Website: apple
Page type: payment
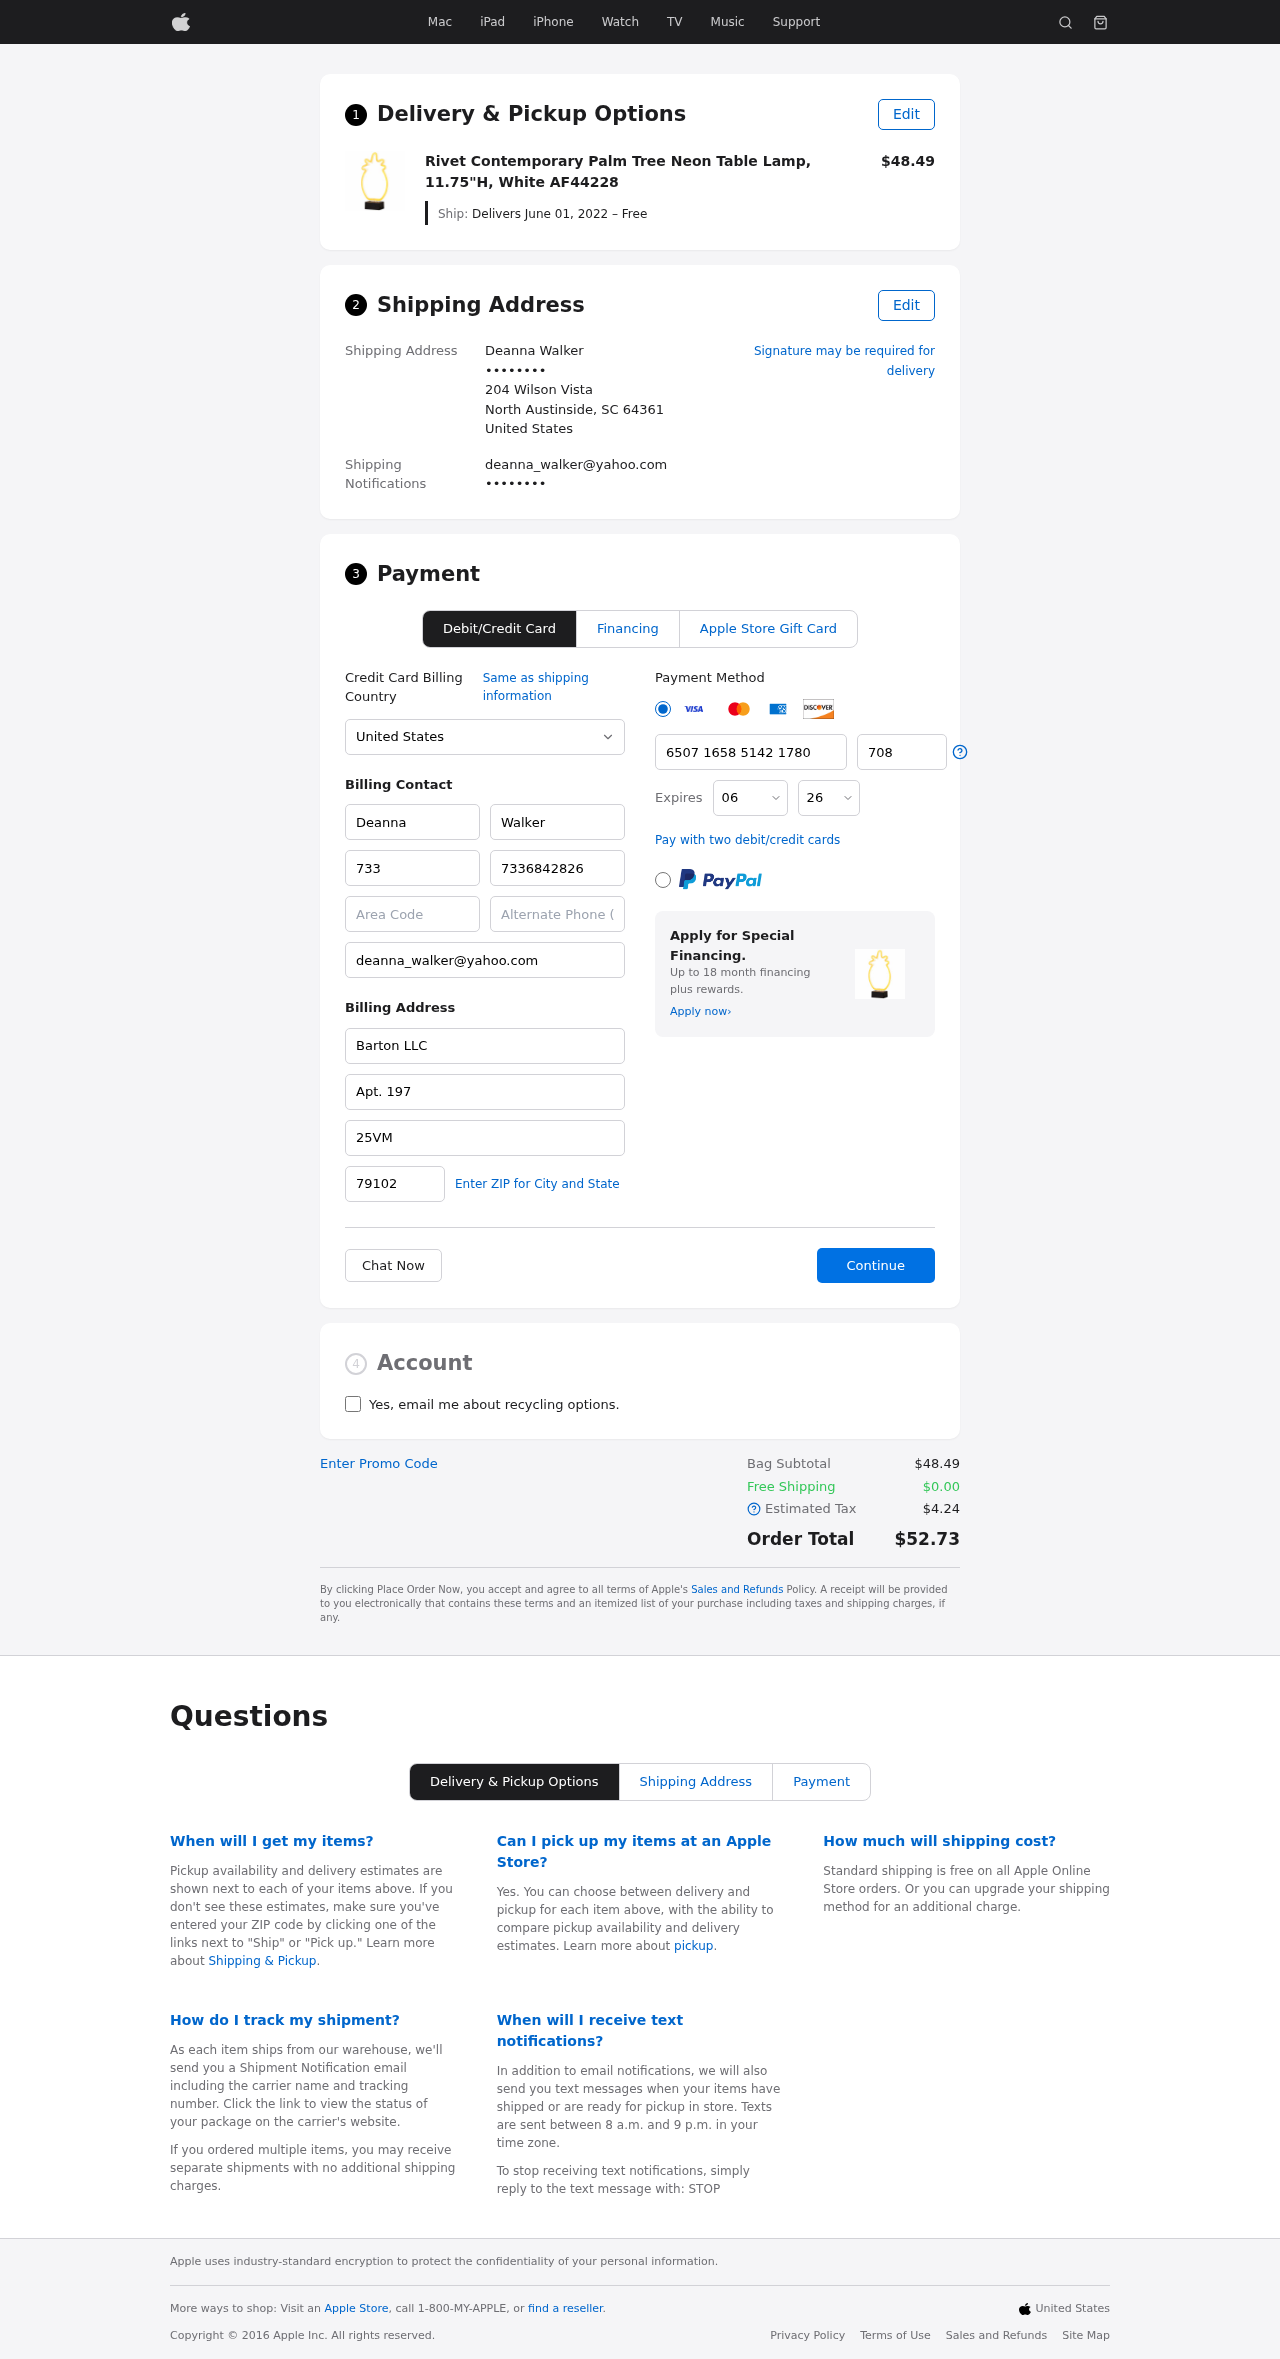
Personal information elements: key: PII_CARD_CVV
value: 708
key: PII_CARD_EXPIRY_MONTH
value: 06
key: PII_CARD_EXPIRY_YEAR
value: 26
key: PII_CARD_NUMBER
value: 6507 1658 5142 1780
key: PII_CITY_STATE_ZIP
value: North Austinside, SC 64361
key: PII_COMPANY
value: Barton LLC
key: PII_COUNTRY
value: United States
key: PII_EMAIL
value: deanna_walker@yahoo.com
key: PII_EMAIL2
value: deanna_walker@yahoo.com
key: PII_FIRSTNAME
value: Deanna
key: PII_FULLNAME
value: Deanna Walker
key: PII_LASTNAME
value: Walker
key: PII_PHONE3
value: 7336842826
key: PII_PHONE_AREA
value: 733
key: PII_POSTCODE2
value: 79102
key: PII_SECURITY_CODE
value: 25VM
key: PII_STREET
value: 204 Wilson Vista
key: PII_STREET2
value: Apt. 197
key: PII_PHONE
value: ••••••••
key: PII_PHONE2
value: ••••••••
Product elements: key: PRODUCT1_NAME
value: Rivet Contemporary Palm Tree Neon Table Lamp, 11.75"H, White AF44228
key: PRODUCT1_PRICE
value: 48.49
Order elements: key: ORDER_DELIVERY_DATE
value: Delivers June 01, 2022 – Free
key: ORDER_SUBTOTAL
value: $48.49
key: ORDER_SHIPPING_COST
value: $0.00
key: ORDER_TAX
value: $4.24
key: ORDER_TOTAL
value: $52.73